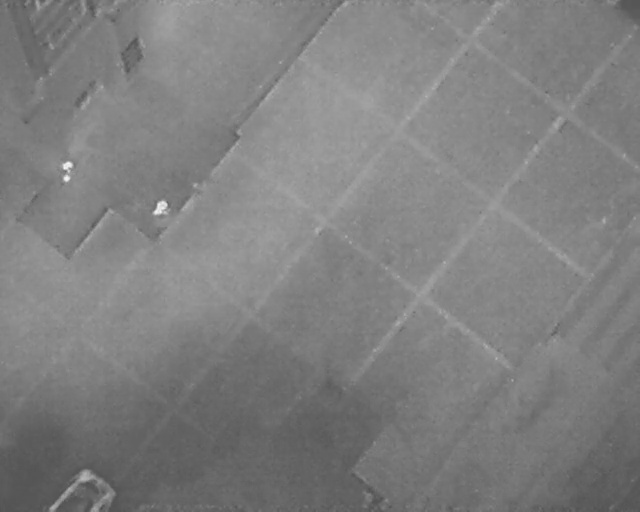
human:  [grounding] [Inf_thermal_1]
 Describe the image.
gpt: In the satellite image, there is  <ref>1 medium person </ref> <box>[[8, 32, 12, 34, 4]]</box> located at left,  <ref>1 large person </ref> <box>[[23, 38, 26, 42, 19]]</box> located at left,  <ref>1 medium car </ref> <box>[[9, 88, 16, 102, 2]]</box> located at bottom left.